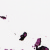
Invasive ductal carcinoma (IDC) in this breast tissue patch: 0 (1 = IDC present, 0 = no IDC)